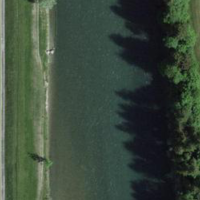
EUNIS habitat code: 15
Species observed at this site:
Salvia pratensis